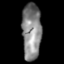
Tissue: skin
Cell type: Epithelial cells
Senescence score: 0.2753
Nuclear area (px): 1064
Mean DAPI intensity: 133.915